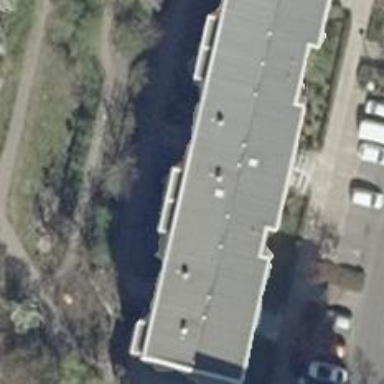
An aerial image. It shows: Building with apartments and flat roof.